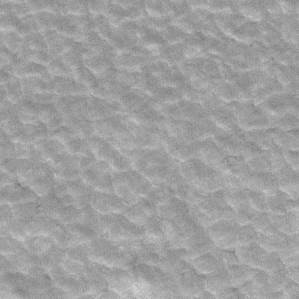
Label: frost